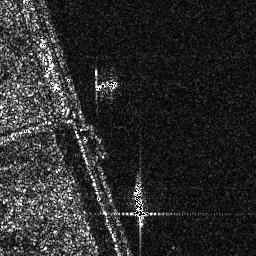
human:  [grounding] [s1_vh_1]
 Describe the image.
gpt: In the satellite image, there is  <ref>1 small ship </ref> <box>[[36, 30, 46, 35, 0]]</box> located at center,  <ref>1 medium ship </ref> <box>[[51, 70, 56, 87, 0]]</box> located at bottom.